Question: HTML:
'''
<div class="scrollBlock" tabIndex="4">
<ul id="dropdown-reg-phone-type">
<li>
<div class="header tzSelected">Home</div>
<div class="optkey">0</div>
</li>
<li>
<div class="header">Work</div>
<div class="optkey">1</div>
</li>
<li>
<div class="header">Cell</div>
<div class="optkey">2</div>
</li>
</ul>
</div>
'''
jQuery:
'''
var $listItems = $('li');
var $selected = $listItems.filter('div.header.tzSelected'),
console.dir($selected);
if (!$selected.length) {
console.log("selected doesn't exist");
}
'''
This returns "selected doesn't exist", even though there is a div that has the .tzSelected class. I'm guessing the filter isn't set up correctly, but can't figure out why. '$listItems' is correct; then from there I need to find the 'div' that has both the 'header' and 'tzSelected' classes.
The console.dir line shows this:

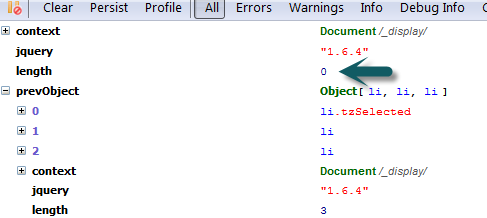
Answer: <URL> instead:
'''
var $selected = $listItems.find('div.header.tzSelected')
'''